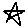
Label: star